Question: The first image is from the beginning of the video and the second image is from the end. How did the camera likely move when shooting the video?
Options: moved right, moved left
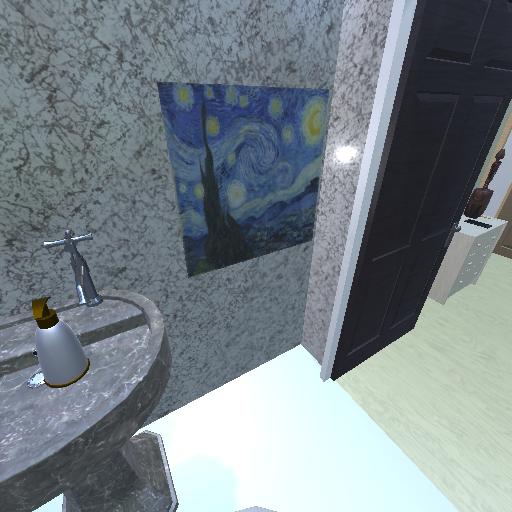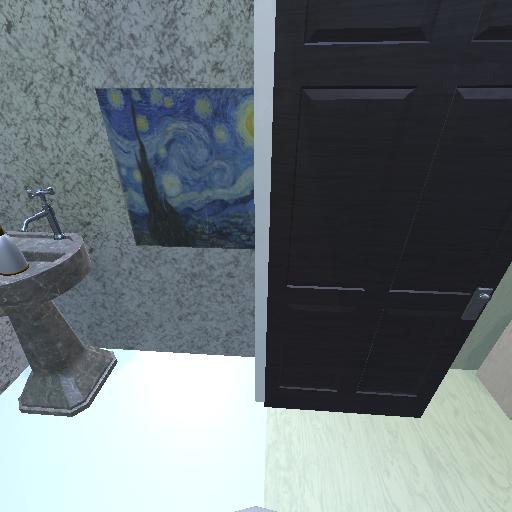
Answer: moved right